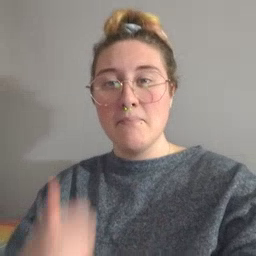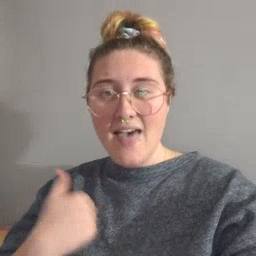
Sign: bath